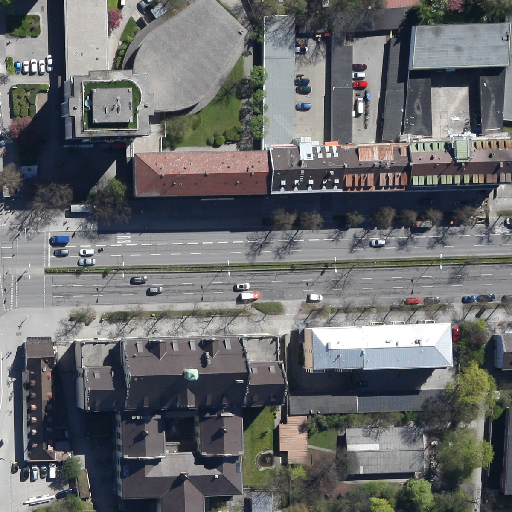
Referring expression: car driving on the road